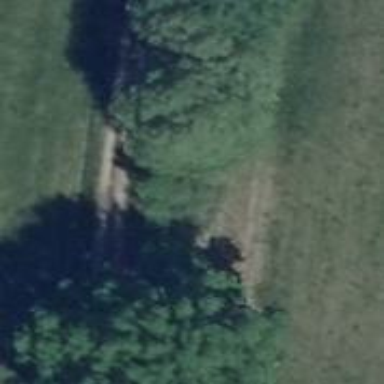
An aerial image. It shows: Row of trees in natural setting.